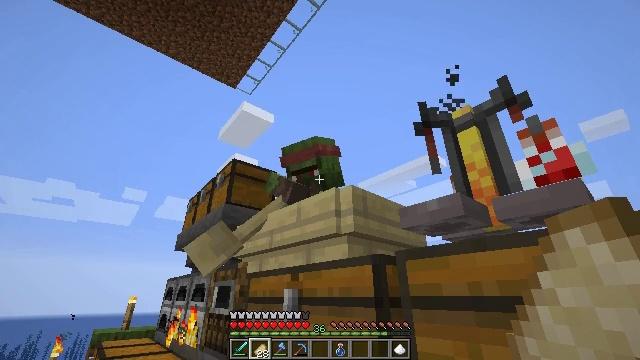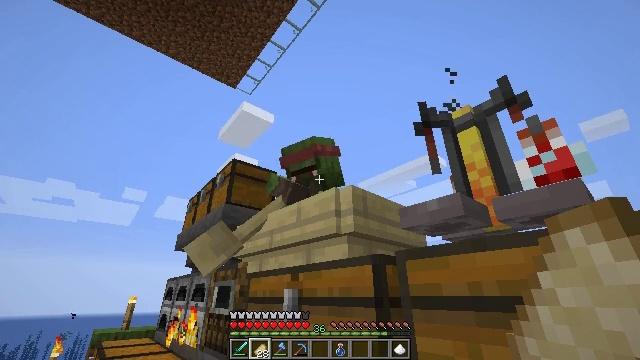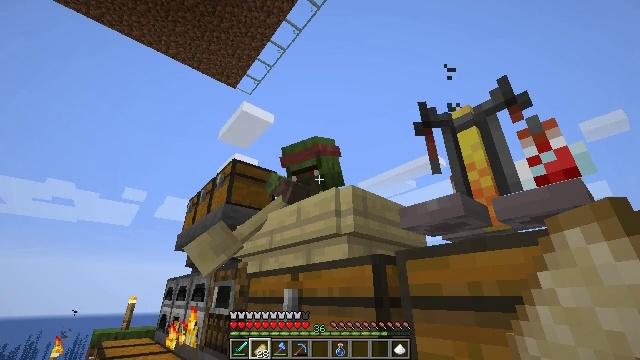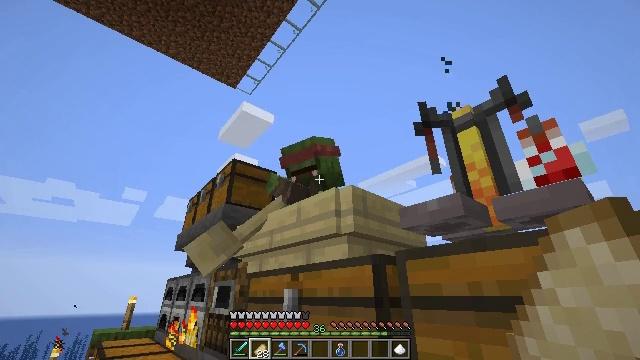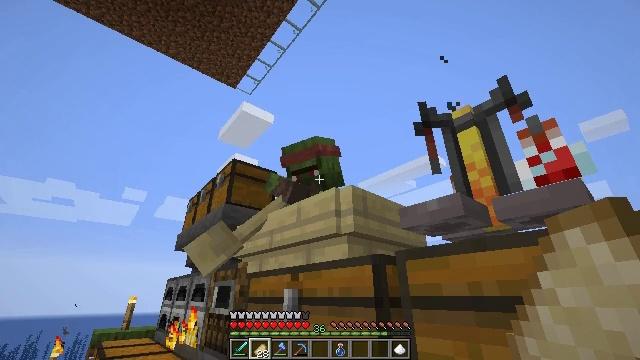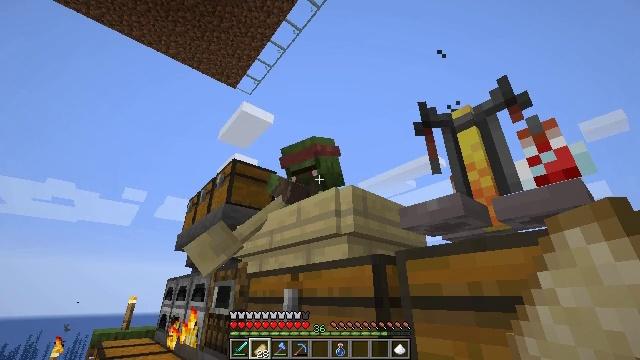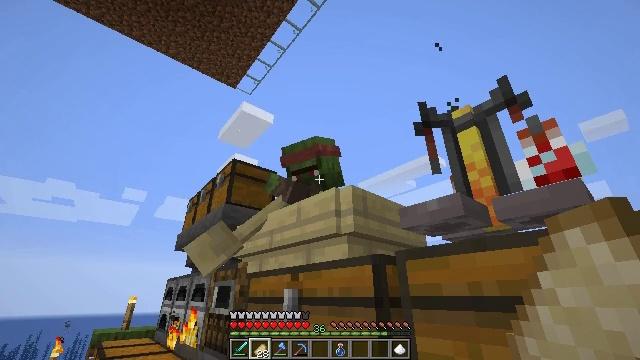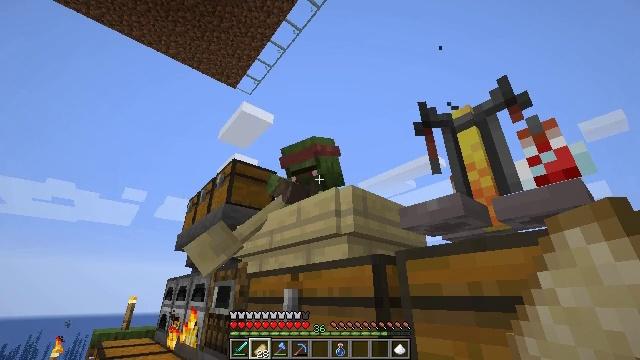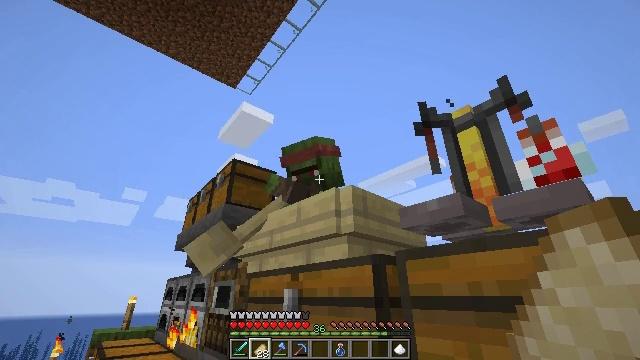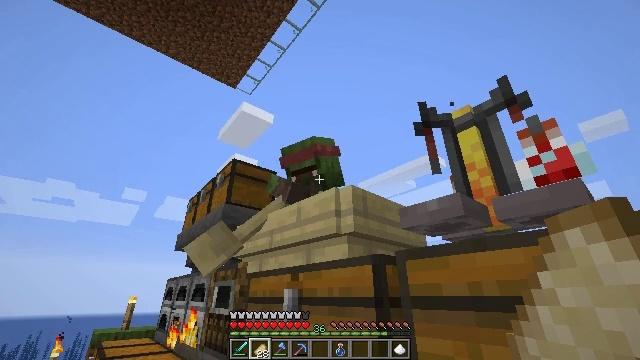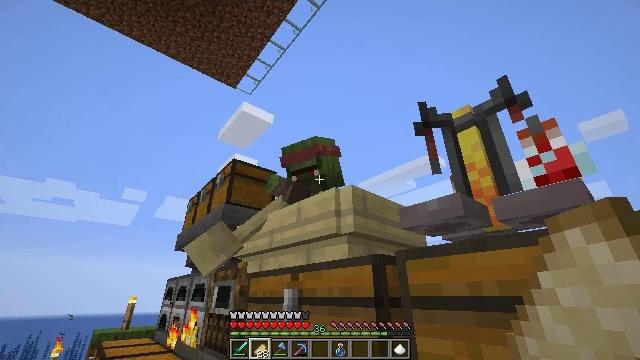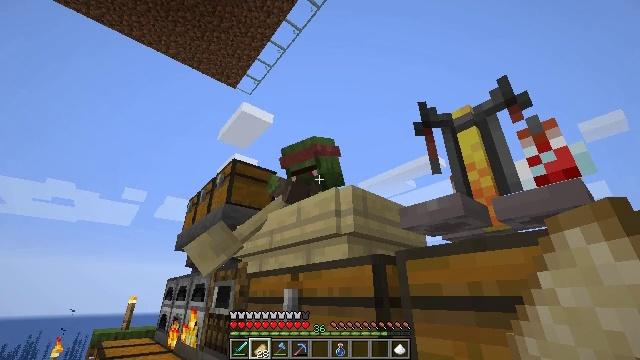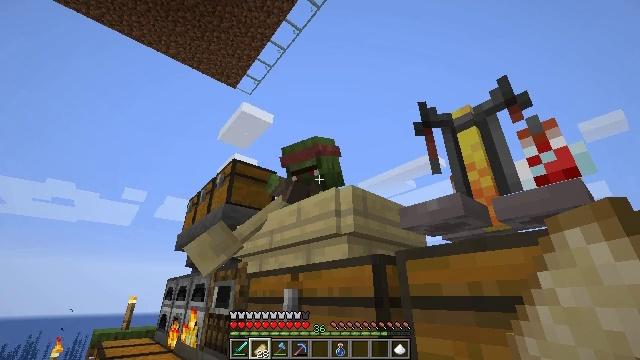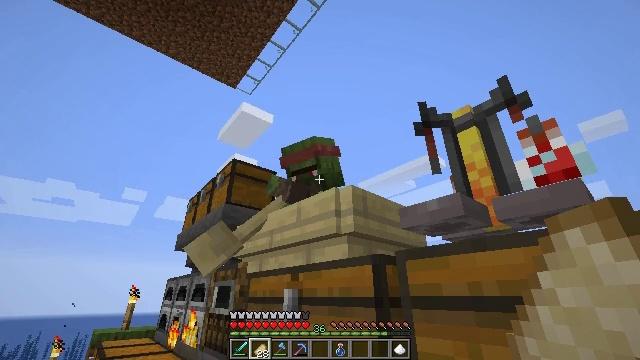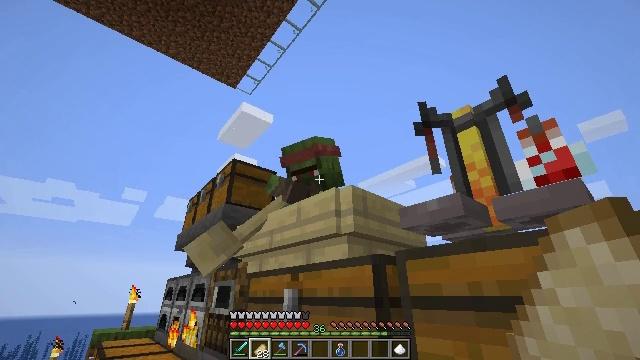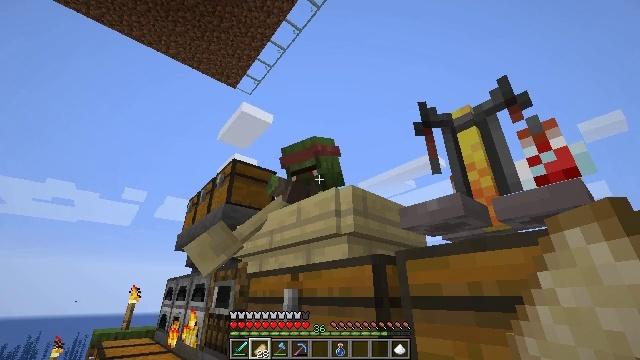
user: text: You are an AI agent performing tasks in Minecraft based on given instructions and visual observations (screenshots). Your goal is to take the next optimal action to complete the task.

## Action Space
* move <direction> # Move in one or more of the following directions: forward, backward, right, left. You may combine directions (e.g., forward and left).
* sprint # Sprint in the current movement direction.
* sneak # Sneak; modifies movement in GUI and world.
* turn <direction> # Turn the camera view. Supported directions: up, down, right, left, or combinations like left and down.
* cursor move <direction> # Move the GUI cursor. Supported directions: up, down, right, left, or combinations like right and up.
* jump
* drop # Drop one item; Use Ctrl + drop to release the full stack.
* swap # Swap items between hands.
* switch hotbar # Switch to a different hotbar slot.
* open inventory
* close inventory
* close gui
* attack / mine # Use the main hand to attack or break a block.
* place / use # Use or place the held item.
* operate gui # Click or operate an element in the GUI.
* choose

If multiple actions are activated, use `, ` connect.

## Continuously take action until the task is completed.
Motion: motion action
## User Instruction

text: Use crafting table to craft a fermented spider eye.
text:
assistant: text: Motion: no_op
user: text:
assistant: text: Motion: no_op
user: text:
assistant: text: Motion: no_op
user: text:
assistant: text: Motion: no_op
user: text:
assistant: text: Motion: no_op
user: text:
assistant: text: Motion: no_op
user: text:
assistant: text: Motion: no_op
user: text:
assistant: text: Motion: no_op
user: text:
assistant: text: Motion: no_op
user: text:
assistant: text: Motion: no_op
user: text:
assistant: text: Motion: no_op
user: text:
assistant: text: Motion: no_op
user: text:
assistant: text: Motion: no_op
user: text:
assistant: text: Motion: no_op
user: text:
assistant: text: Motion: no_op
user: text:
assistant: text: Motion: no_op
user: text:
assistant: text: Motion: no_op
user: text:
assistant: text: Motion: no_op
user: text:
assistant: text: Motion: no_op
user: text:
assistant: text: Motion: no_op
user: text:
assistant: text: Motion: no_op
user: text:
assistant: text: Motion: no_op
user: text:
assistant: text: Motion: no_op
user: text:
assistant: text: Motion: no_op
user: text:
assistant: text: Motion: no_op
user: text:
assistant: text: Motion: no_op
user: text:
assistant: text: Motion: no_op
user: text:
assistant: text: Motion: no_op
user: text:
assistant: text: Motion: no_op
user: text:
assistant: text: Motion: no_op